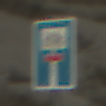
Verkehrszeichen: SackgasseRadverkehrDurchlaessig
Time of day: MorningAfternoon
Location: Outdoor (Beach)
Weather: PartlyCloudy
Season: NotSpecified
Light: Natural